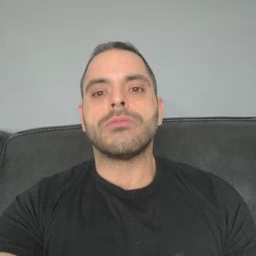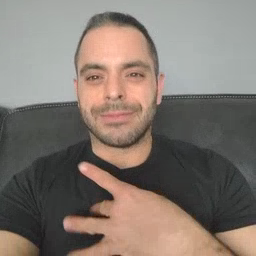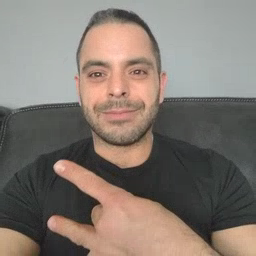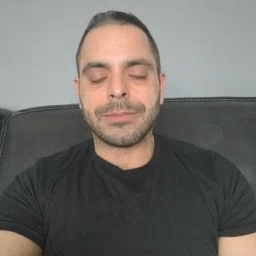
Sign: like